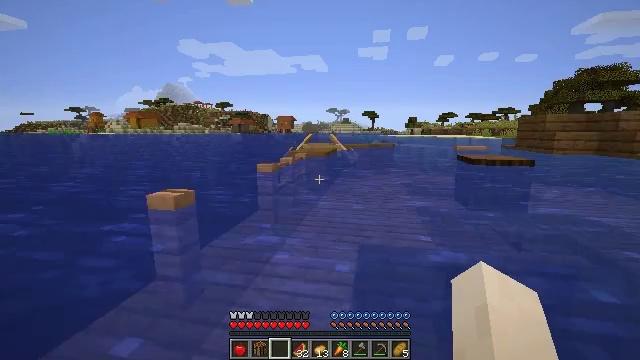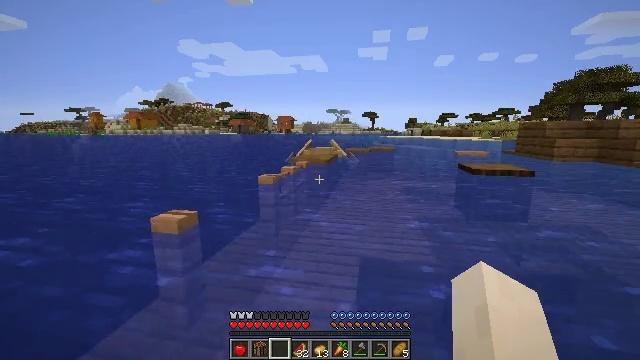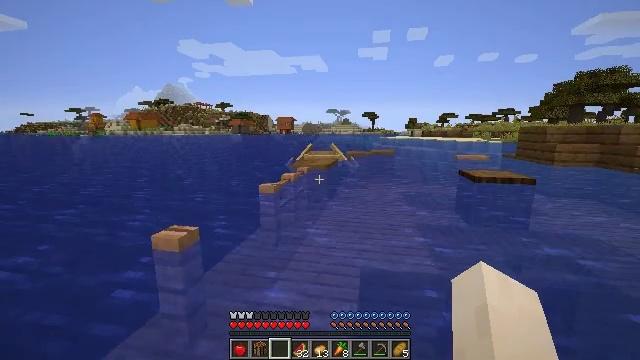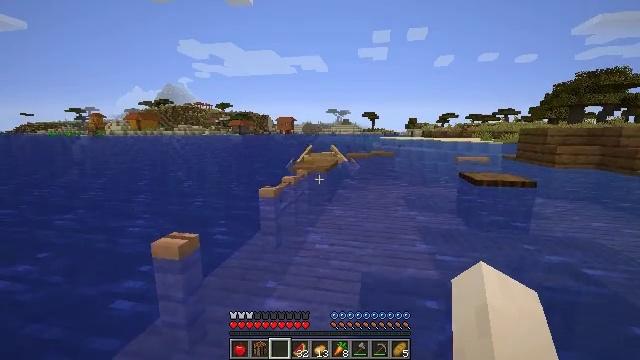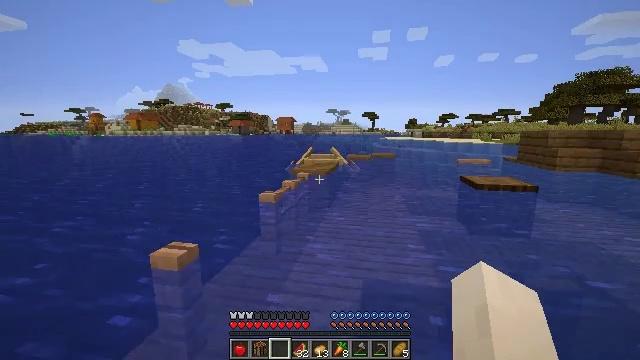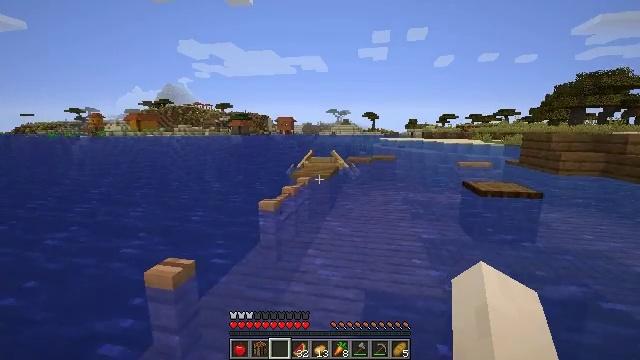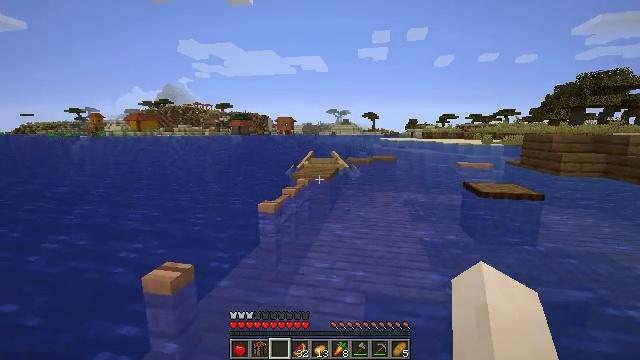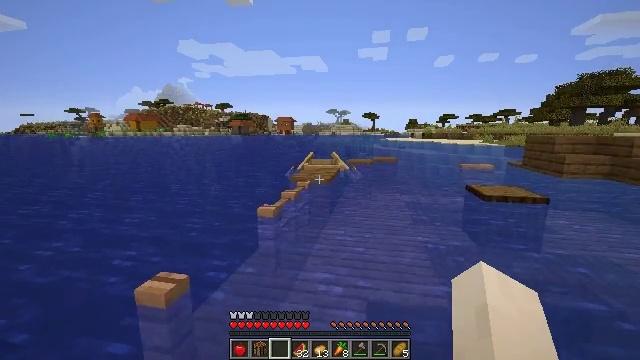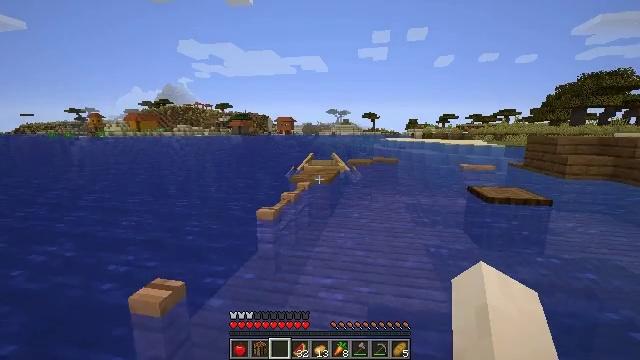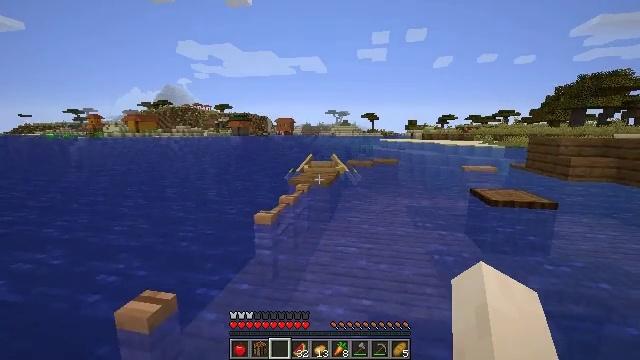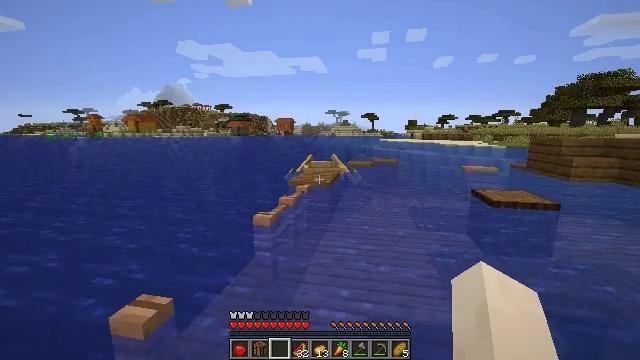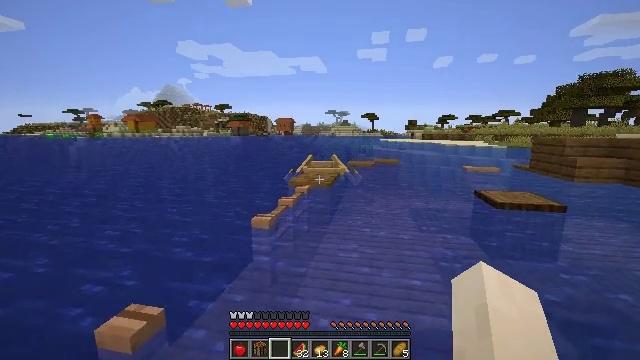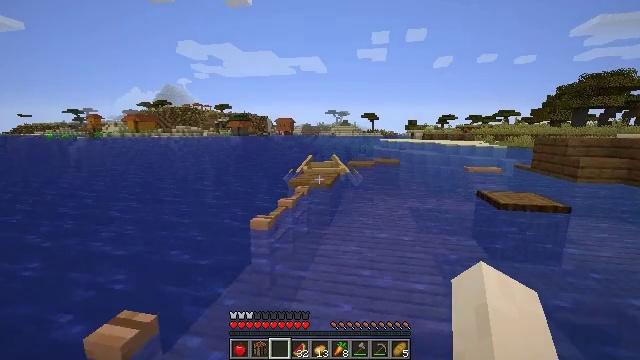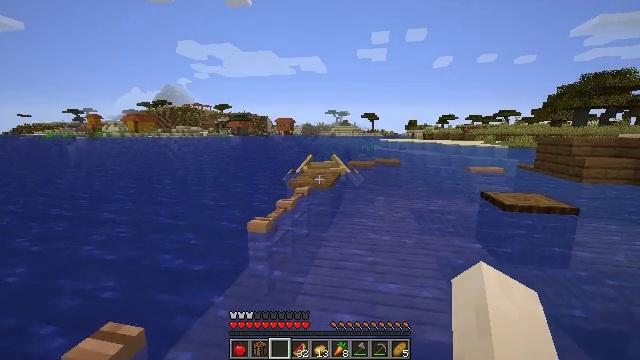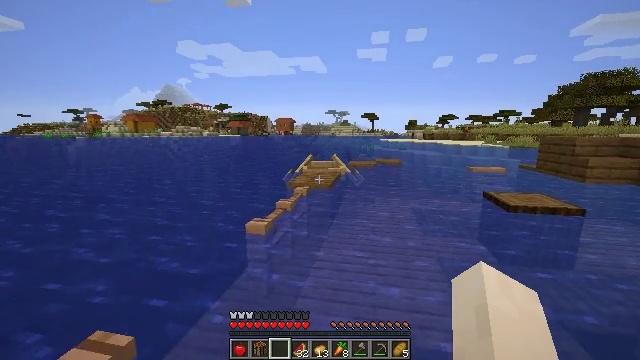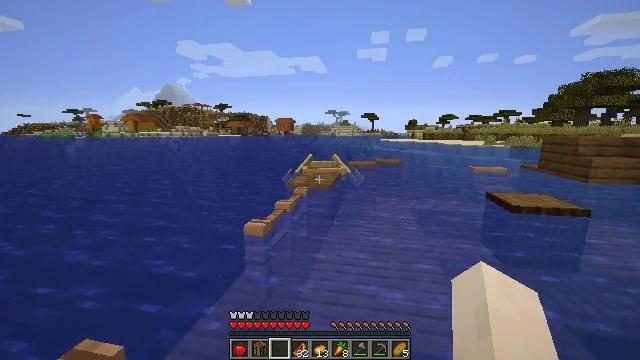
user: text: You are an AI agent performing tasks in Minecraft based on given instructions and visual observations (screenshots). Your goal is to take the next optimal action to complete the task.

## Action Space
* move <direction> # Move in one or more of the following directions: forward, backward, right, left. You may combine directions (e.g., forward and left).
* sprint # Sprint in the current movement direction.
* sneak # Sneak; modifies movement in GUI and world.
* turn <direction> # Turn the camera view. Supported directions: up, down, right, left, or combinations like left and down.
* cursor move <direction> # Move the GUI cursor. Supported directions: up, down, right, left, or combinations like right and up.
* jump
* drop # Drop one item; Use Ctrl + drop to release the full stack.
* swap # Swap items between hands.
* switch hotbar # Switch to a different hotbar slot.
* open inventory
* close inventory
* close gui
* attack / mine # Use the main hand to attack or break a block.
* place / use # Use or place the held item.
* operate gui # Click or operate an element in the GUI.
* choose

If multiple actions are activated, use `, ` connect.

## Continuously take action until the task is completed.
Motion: motion action
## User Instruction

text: Mine the acacia fence.
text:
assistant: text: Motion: move forward, jump
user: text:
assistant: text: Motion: move forward
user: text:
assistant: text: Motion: move forward
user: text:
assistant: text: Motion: move forward
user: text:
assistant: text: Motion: move forward
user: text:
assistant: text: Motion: move forward
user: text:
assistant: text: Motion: move forward
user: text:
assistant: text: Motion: move forward
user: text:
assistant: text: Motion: move forward
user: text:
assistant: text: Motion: move forward
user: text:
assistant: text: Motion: move forward
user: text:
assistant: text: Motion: move forward
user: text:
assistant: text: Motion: move forward
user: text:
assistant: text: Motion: move forward
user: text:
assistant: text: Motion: move forward
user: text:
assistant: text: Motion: move forward
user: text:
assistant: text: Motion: move forward
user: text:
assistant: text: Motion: move forward
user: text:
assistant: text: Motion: move forward
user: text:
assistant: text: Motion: move forward
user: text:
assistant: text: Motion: move forward
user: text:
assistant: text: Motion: move forward
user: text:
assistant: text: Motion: move forward and move right
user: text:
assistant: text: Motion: move forward and move right
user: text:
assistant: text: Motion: move forward
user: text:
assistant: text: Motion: move forward
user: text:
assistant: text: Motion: move forward
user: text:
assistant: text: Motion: move forward
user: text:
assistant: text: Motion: move forward
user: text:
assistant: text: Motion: move forward